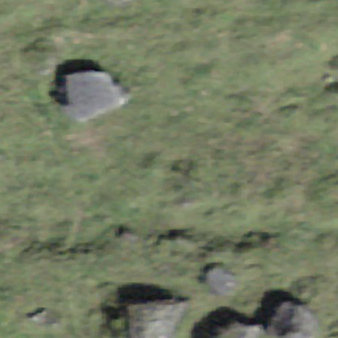
Label: bouldering_area